Interaction volume radius: 5 \u00c5
Interaction volume height: 30 \u00c5
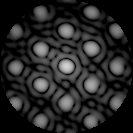
Disorder parameter: 0.1341